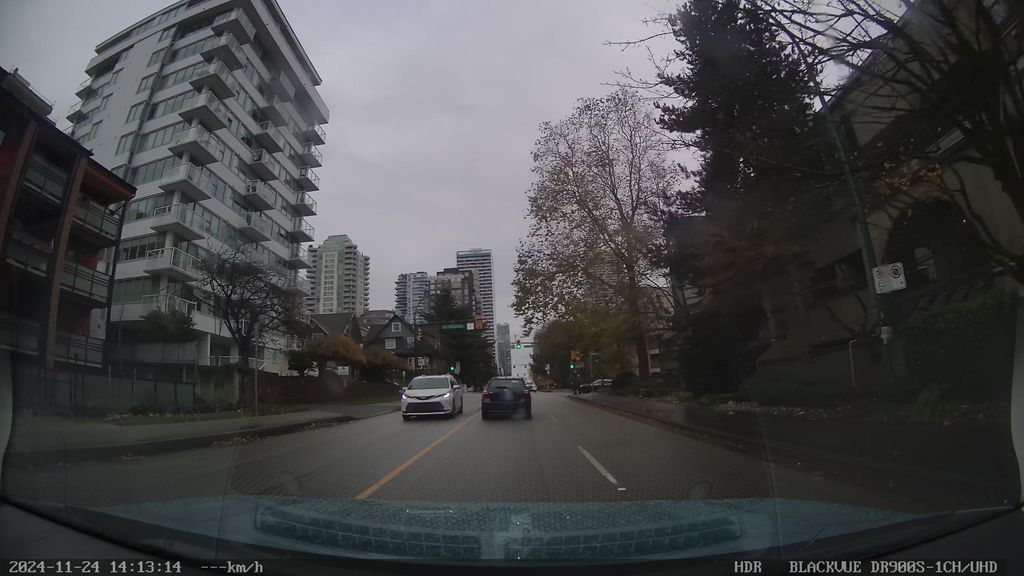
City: vancouver